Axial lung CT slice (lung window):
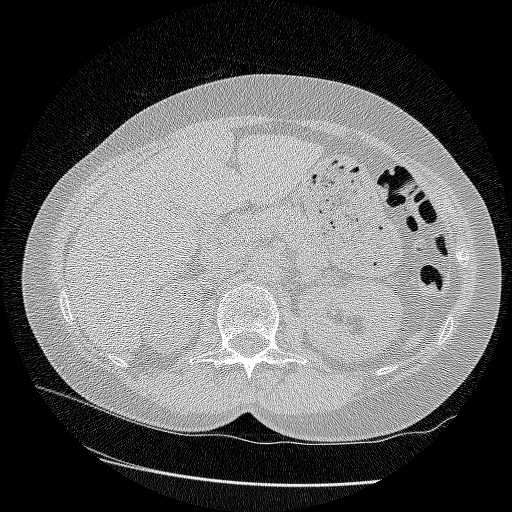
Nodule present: no